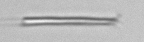
Label: fiber